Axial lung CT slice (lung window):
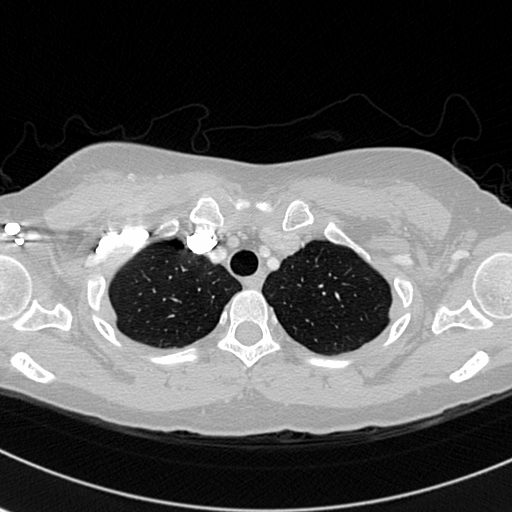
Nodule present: no